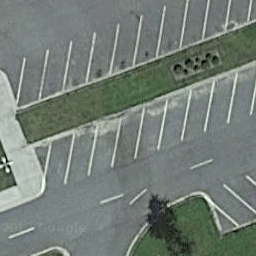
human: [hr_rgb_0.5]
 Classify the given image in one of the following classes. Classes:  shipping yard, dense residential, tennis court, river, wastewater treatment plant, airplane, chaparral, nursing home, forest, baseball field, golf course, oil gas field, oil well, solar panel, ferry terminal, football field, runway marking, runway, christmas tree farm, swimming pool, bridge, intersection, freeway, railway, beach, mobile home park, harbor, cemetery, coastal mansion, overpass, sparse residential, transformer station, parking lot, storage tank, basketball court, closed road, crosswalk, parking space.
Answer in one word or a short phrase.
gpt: parking space